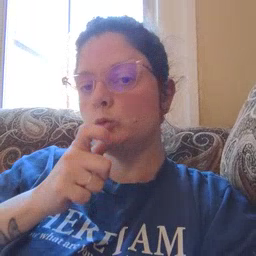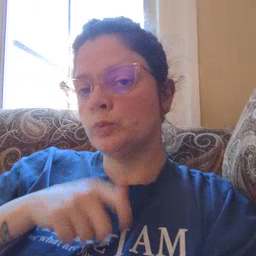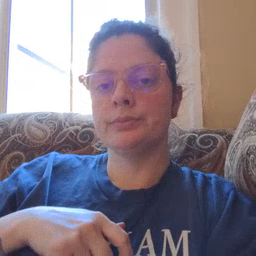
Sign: who